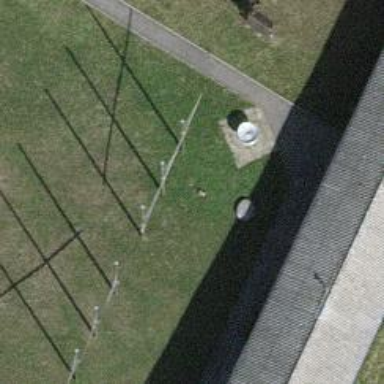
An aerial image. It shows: Flagpole which is man-made.